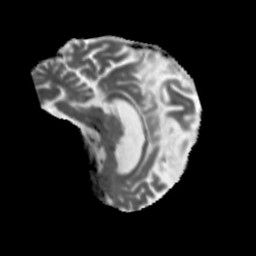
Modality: MD
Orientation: sagittal
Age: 68
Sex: male
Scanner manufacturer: siemens
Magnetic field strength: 3 T
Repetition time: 5.47 s
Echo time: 0.0854 s